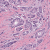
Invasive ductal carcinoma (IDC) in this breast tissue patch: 1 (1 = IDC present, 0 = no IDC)